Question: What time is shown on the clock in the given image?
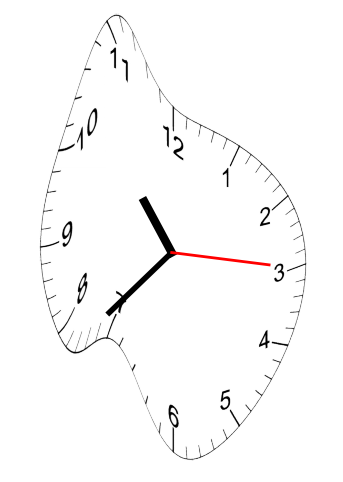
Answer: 10:37:15